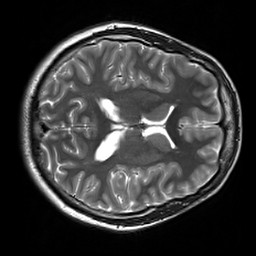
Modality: T2w
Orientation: axial
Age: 22
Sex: male
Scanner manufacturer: siemens
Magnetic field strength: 3 T
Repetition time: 7 s
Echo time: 0.09 s